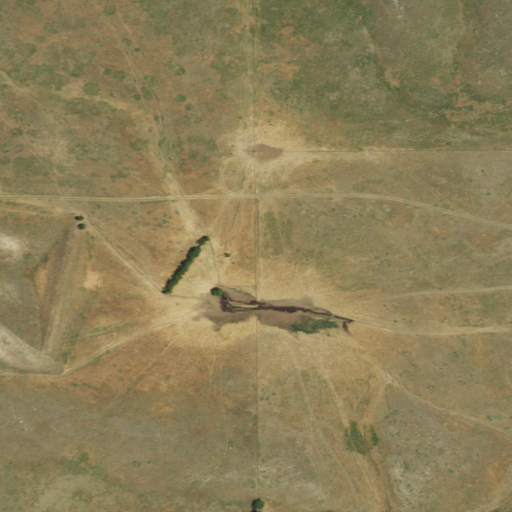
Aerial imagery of mountains in Nebraska named Wildcat Hills containing grassland and open development